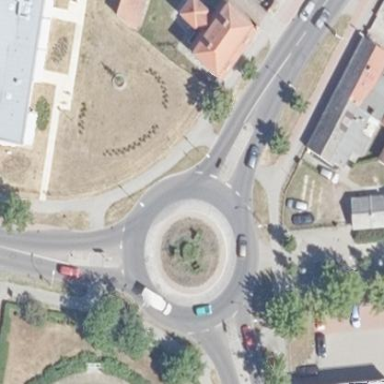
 leading to roundabout. There is cycle track on the right side."